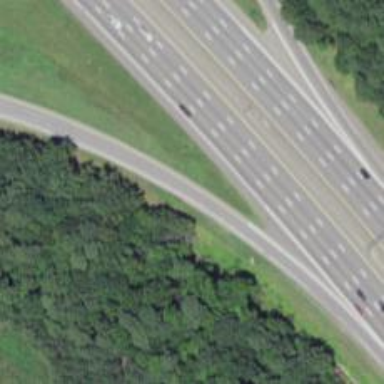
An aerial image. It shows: Asphalt motorway link.